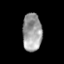
Tissue: skin
Cell type: Epithelial cells
Senescence score: 0.251
Nuclear area (px): 720
Mean DAPI intensity: 156.397